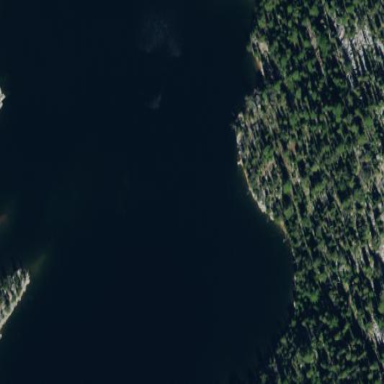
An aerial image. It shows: Serene lake surrounded by nature.